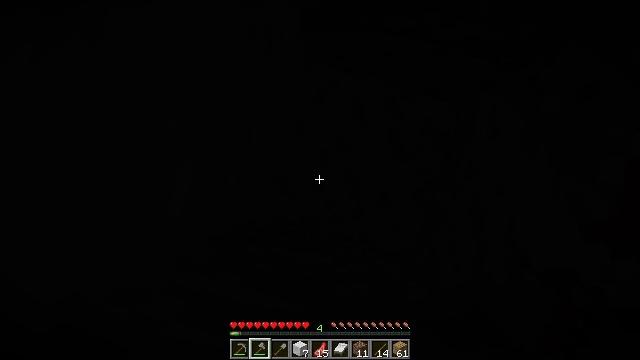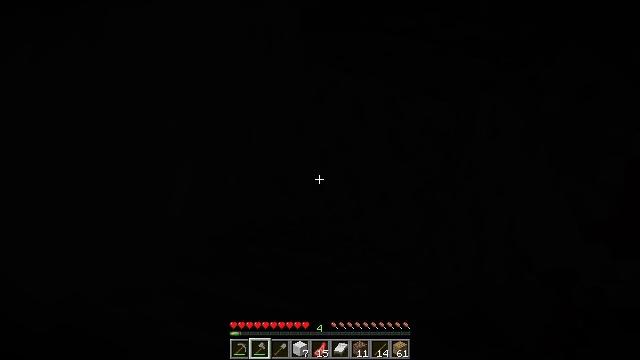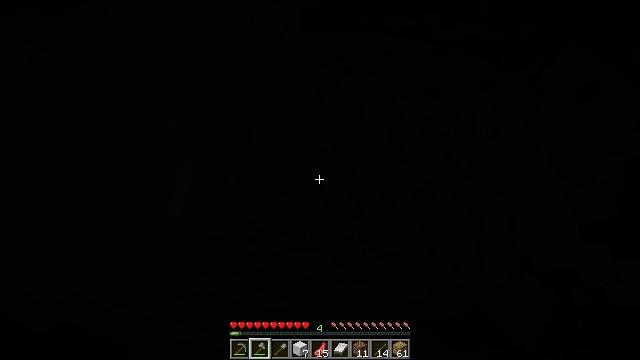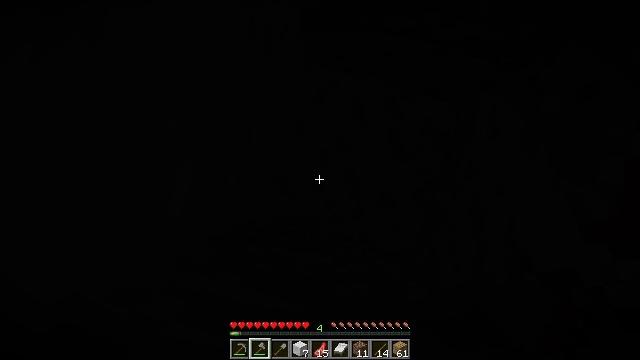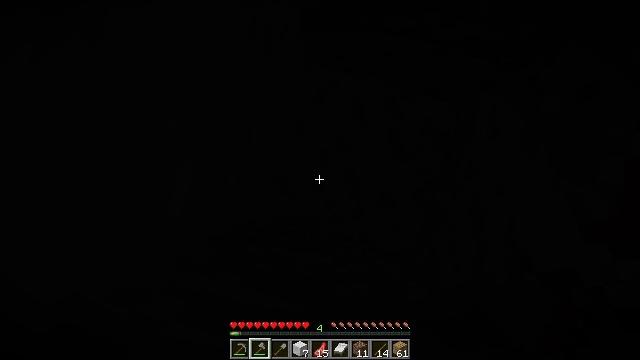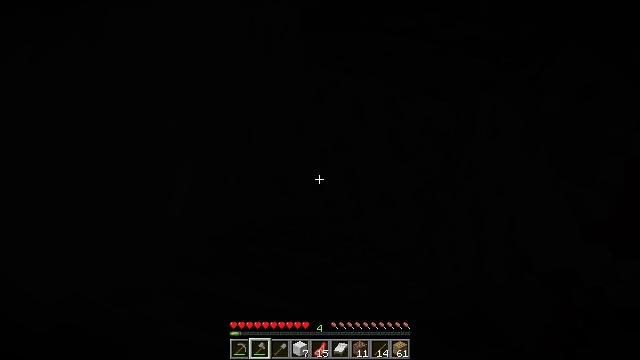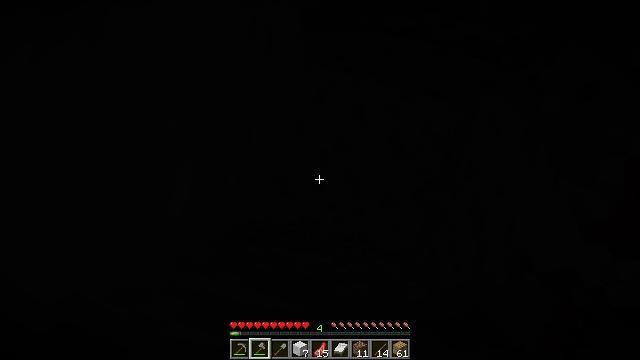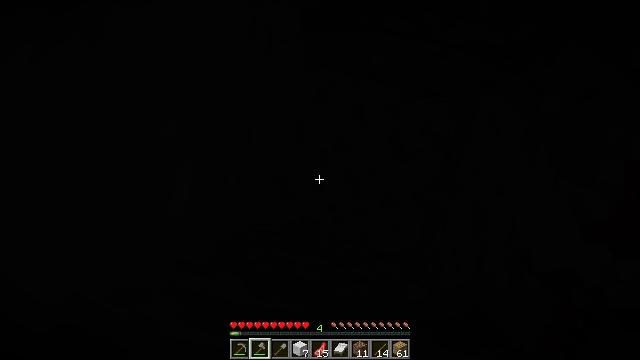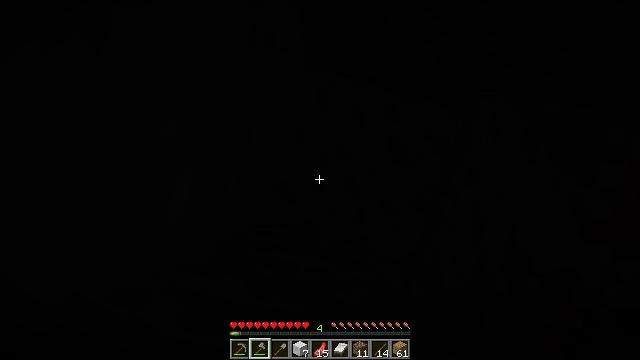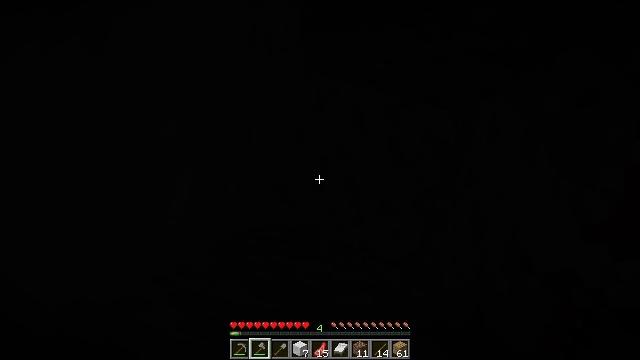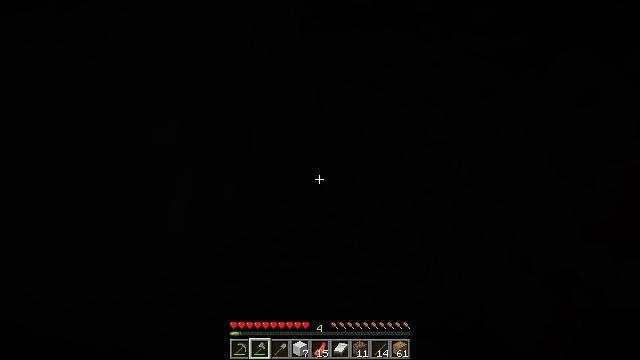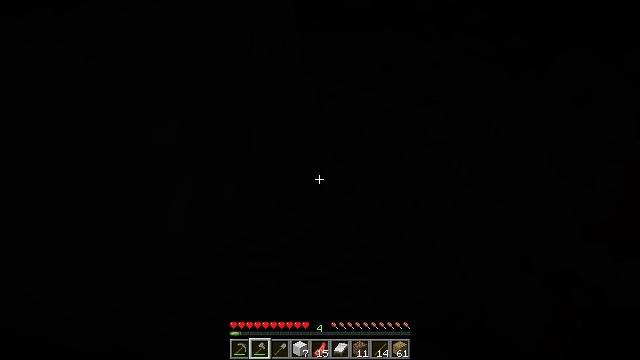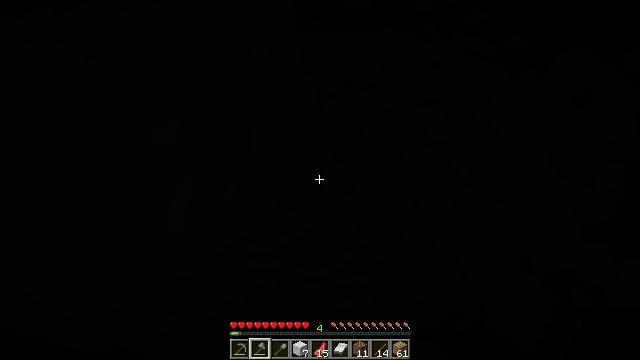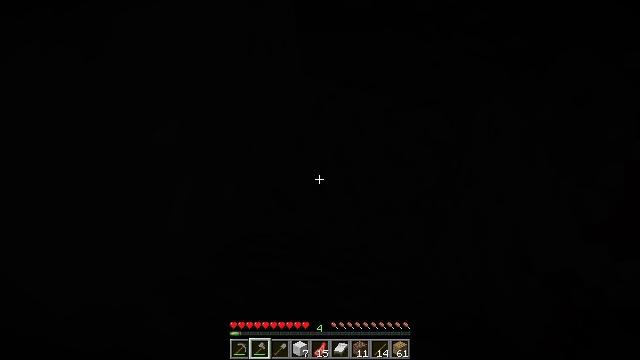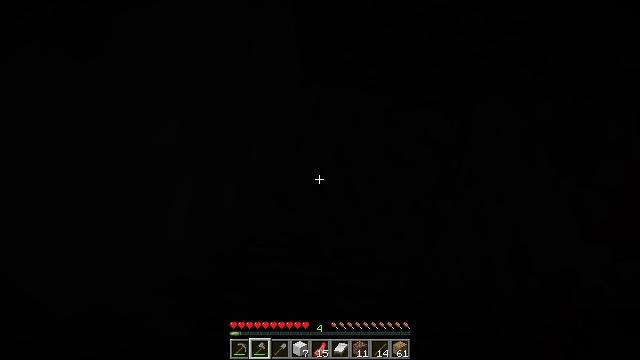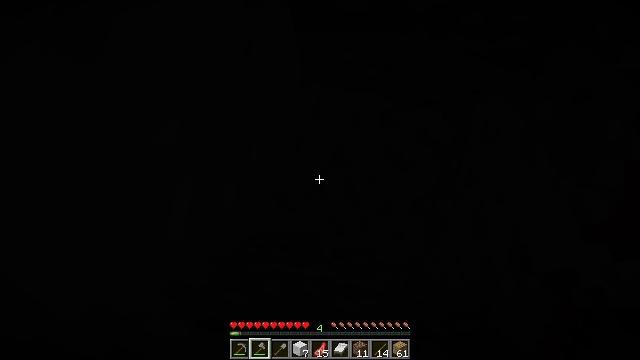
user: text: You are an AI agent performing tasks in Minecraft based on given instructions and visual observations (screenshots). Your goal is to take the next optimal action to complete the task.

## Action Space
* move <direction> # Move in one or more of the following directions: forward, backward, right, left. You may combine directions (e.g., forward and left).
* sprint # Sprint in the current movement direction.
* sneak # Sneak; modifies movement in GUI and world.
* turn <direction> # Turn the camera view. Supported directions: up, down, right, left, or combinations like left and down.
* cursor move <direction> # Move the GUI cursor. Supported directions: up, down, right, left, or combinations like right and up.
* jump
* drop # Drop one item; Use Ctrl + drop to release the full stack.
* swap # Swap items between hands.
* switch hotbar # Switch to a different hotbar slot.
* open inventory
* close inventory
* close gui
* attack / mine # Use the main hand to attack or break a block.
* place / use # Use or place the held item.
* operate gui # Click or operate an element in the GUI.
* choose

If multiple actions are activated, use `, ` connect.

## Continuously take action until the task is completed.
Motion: motion action
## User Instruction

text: Shovel up some gravel.
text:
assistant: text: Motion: no_op
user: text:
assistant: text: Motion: no_op
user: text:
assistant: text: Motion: no_op
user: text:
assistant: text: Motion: no_op
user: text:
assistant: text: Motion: no_op
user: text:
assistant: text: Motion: no_op
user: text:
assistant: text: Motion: no_op
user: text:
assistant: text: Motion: no_op
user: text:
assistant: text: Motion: no_op
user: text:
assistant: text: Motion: no_op
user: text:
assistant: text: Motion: no_op
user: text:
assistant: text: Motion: no_op
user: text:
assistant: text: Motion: no_op
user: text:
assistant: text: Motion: no_op
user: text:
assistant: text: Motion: no_op
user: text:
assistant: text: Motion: no_op
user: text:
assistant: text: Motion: no_op
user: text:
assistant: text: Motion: no_op
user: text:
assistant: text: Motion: no_op
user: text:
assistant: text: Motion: no_op
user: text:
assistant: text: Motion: no_op
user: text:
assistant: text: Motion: no_op
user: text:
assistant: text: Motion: no_op
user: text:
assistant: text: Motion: no_op
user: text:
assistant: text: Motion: no_op
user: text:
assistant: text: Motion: no_op
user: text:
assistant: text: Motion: turn left and down
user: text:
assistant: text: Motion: turn left and down
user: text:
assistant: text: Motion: turn left and down
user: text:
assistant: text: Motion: turn left and down